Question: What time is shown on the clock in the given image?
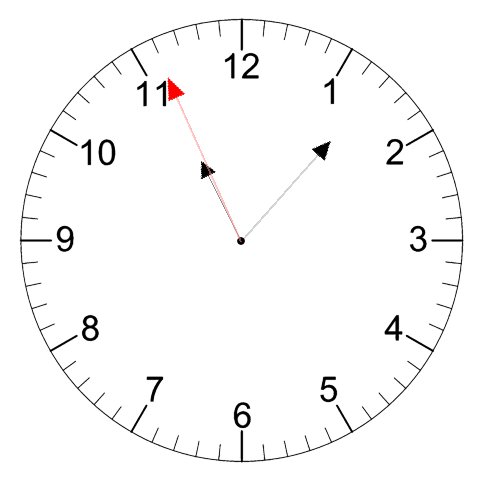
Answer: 11:06:56